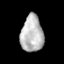
Tissue: prostate
Cell type: T cells
Senescence score: 0.2477
Nuclear area (px): 801
Mean DAPI intensity: 185.669